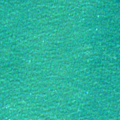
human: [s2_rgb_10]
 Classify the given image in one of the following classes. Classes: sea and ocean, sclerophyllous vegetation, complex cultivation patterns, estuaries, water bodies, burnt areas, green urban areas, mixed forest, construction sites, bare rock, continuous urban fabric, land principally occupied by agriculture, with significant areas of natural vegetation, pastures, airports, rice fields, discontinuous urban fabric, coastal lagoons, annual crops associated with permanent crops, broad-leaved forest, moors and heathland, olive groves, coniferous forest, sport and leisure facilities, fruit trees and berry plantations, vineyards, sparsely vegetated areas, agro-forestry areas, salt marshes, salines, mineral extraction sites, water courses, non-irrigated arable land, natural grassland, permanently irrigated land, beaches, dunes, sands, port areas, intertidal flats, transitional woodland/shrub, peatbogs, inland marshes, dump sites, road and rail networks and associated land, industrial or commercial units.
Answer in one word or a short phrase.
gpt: sea and ocean